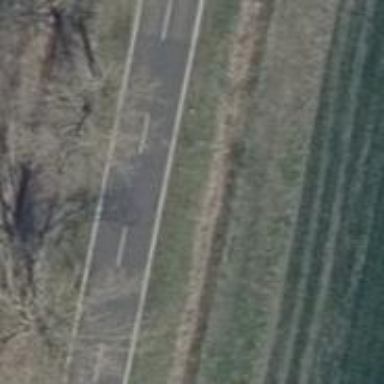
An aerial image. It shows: Secondary road with asphalt surface.